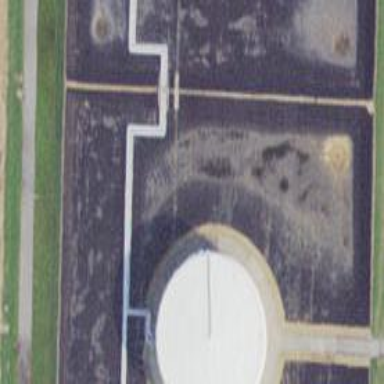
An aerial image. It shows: Storage tank which is man-made and housed in building.